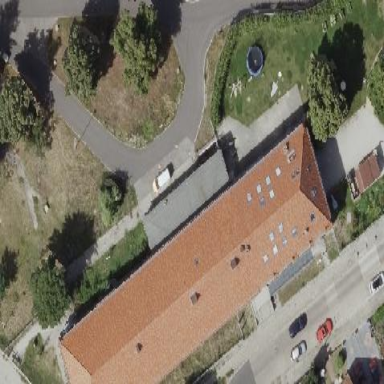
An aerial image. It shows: Commercial building.